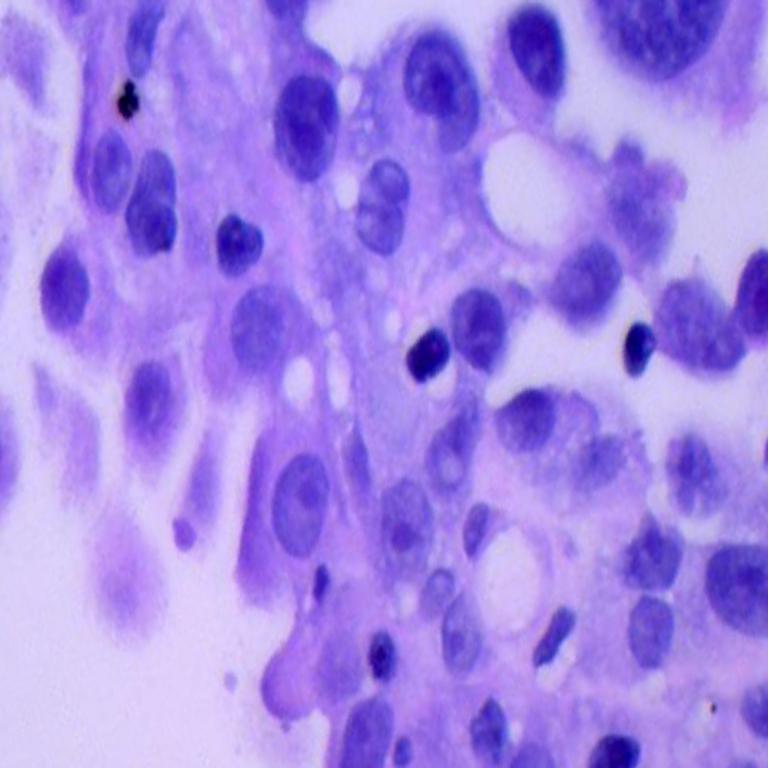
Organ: lung
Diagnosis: adenocarcinomas